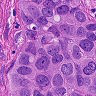
Metastatic tissue present: yes